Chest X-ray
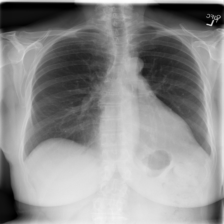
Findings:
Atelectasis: negative
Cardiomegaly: negative
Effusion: negative
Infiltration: negative
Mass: negative
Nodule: negative
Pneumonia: negative
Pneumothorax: negative
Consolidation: negative
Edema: negative
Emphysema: negative
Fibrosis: negative
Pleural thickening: negative
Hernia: negative